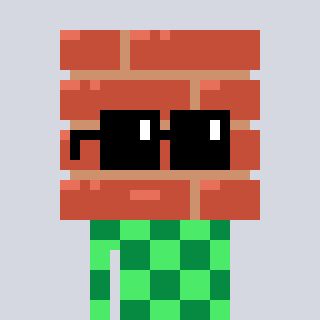
a pixel art character with square black sunglasses, a wall-shaped head and a teal-colored body on a cool background